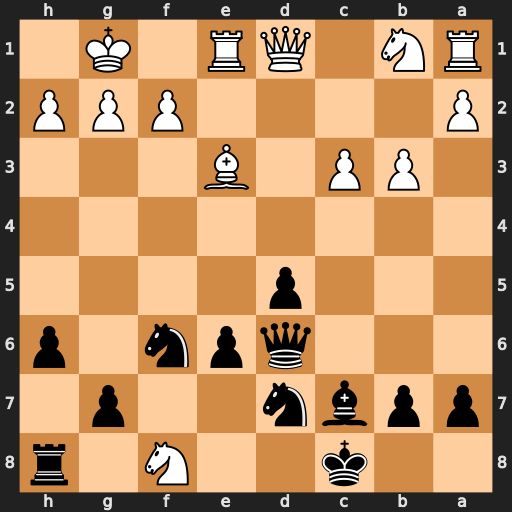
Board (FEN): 2k2N1r/ppbn2p1/3qpn1p/3p4/8/1PP1B3/P4PPP/RN1QR1K1
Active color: b
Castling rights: -
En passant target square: -
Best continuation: Qxh2+ Kf1 Rxf8